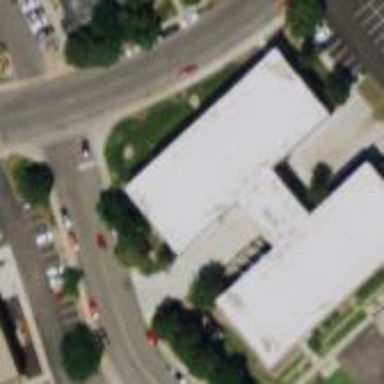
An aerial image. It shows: Office building.